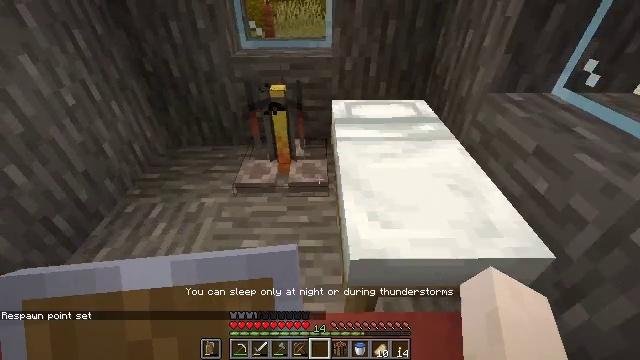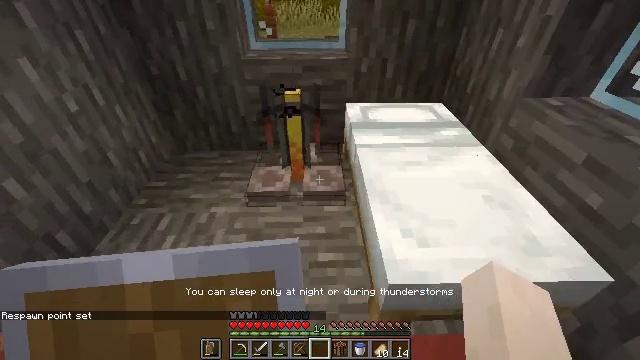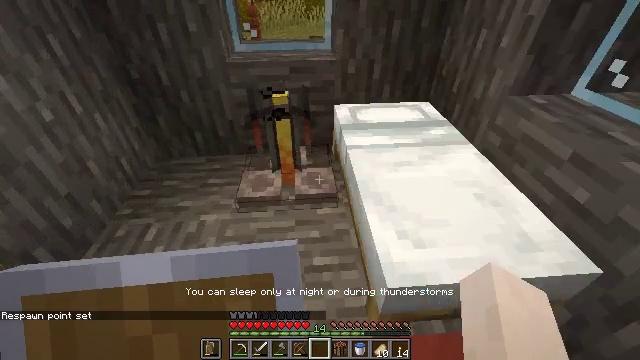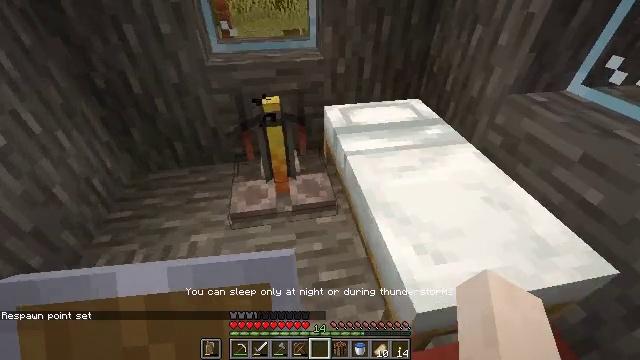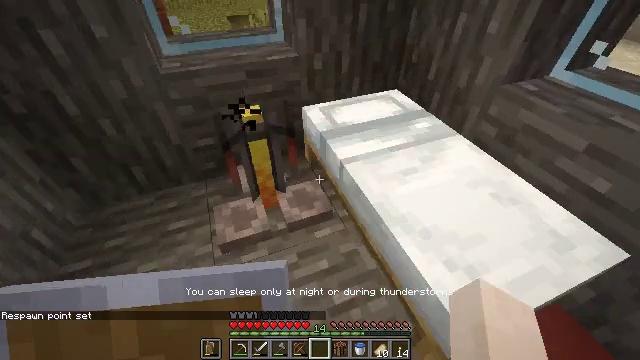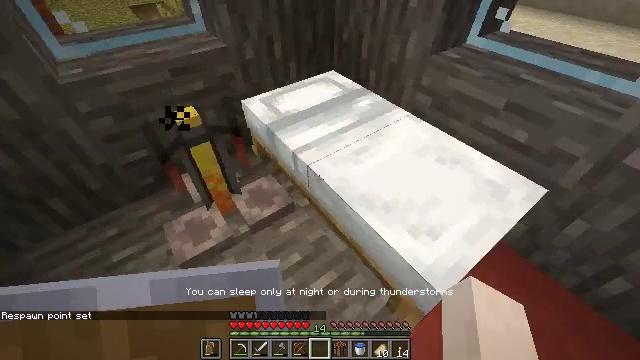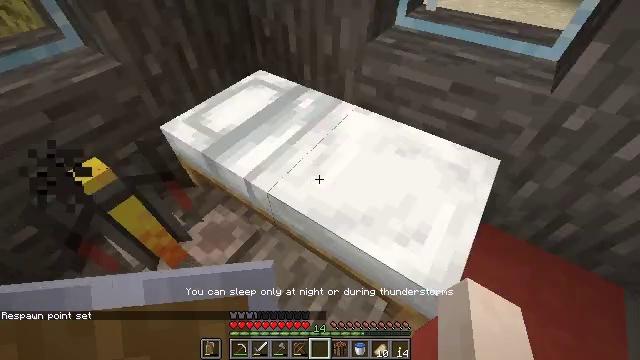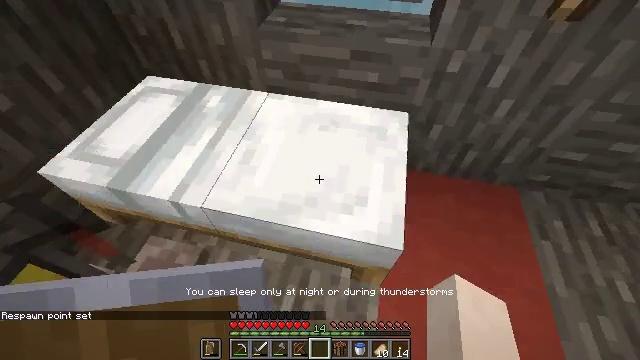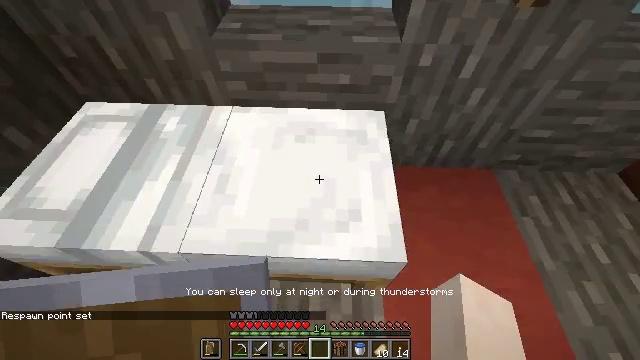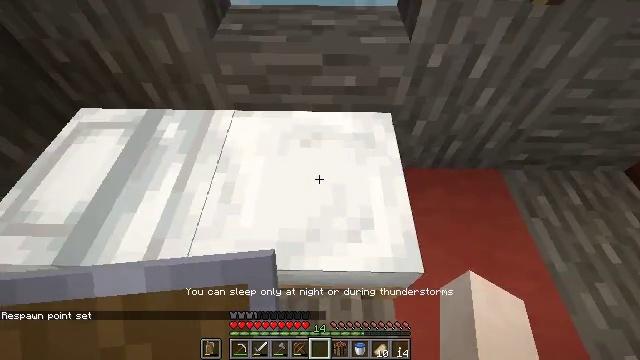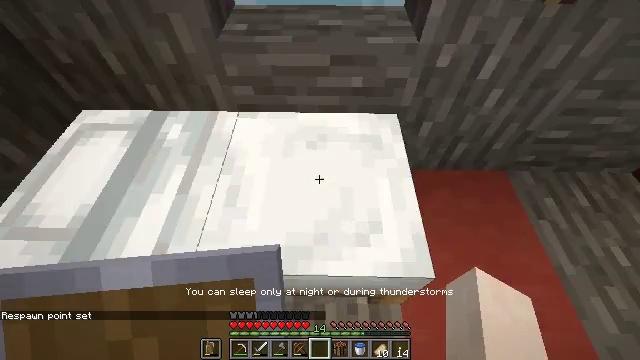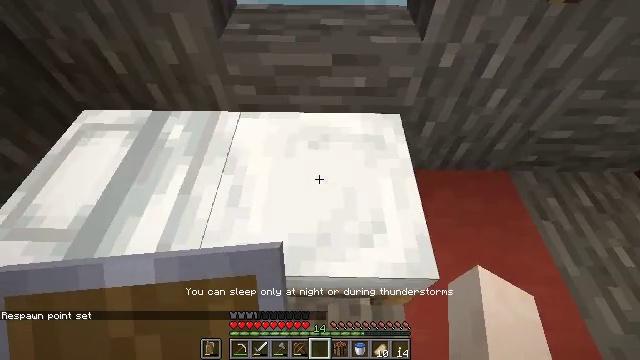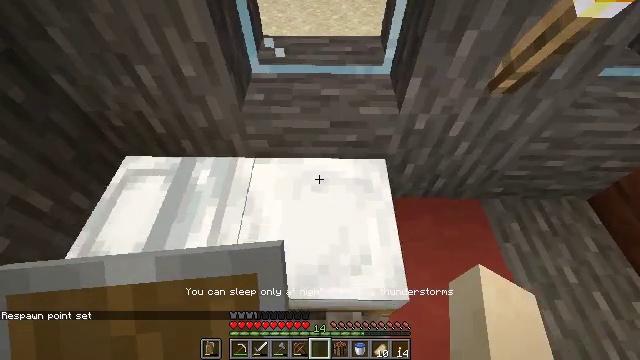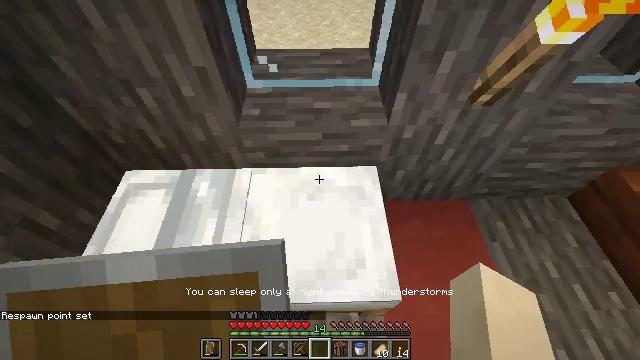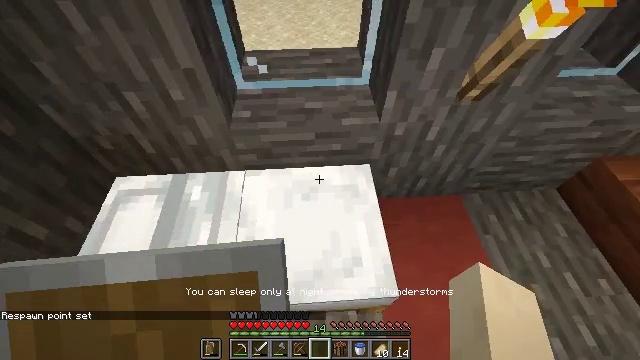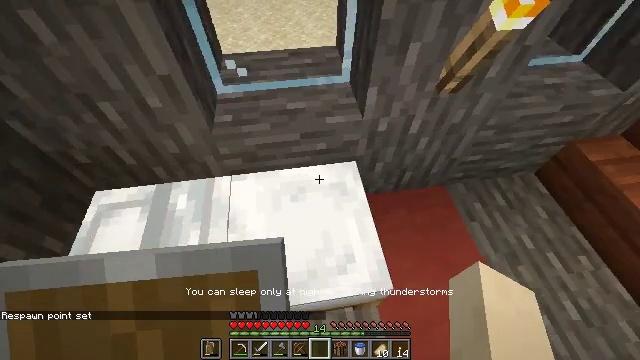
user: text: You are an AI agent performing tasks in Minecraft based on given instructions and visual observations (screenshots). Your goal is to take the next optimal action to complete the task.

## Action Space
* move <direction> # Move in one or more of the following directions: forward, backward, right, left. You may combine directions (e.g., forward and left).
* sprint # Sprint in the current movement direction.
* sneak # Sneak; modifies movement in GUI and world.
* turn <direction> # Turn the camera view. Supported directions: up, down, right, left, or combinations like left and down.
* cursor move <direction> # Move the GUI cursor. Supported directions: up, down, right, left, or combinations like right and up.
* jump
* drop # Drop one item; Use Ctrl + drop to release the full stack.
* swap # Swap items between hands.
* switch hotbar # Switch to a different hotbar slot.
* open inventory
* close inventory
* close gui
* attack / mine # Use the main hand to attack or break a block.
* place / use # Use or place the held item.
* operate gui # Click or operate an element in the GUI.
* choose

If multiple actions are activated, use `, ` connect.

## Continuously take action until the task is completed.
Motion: motion action
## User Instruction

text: Attack the brewing stand to gather it.
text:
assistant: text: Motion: move forward and move left
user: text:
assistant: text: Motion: move forward and move left, turn right
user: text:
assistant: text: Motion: move forward and move left, turn right and down
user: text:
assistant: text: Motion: move forward and move left, turn right and down
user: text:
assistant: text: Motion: move forward, turn right and down
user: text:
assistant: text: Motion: move forward, turn right and down
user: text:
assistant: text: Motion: move forward, turn right and down
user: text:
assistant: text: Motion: turn right and down
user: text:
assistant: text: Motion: turn right
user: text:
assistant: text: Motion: no_op
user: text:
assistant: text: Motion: no_op
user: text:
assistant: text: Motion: no_op
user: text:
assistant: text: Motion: turn right
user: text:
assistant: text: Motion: turn right
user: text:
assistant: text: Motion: turn right
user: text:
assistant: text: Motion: turn right
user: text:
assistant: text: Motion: turn right and up
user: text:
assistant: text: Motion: no_op
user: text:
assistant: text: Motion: no_op
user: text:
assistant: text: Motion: no_op
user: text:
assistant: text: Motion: no_op
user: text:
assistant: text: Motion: no_op
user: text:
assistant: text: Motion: no_op
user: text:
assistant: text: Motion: turn left and down
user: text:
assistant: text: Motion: turn left and down
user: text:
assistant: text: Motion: turn left and down
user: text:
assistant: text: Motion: turn left
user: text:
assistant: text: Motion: turn left
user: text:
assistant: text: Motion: no_op
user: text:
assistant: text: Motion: no_op